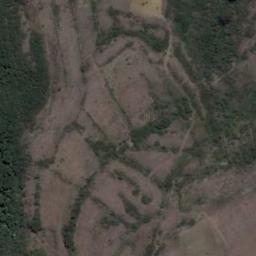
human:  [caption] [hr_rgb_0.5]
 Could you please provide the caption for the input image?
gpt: Many green plants are on the terrace .

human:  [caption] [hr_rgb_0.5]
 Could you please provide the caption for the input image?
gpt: The bare terrace is next to some trees .

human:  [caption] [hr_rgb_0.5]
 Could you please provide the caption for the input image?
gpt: There is a red house in the open space between the terraces .

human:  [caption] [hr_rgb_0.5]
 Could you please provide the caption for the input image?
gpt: A large layer of brown and green mixed terraces .

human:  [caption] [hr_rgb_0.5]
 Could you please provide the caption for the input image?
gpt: There are green meadows beside the terraces .